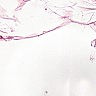
Metastatic tissue present: no